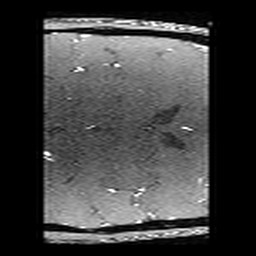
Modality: angio
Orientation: coronal
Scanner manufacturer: philips
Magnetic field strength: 7 T
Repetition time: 0.024 s
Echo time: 0.00384 s